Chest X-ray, AP view. Patient: 32 years old, sex F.
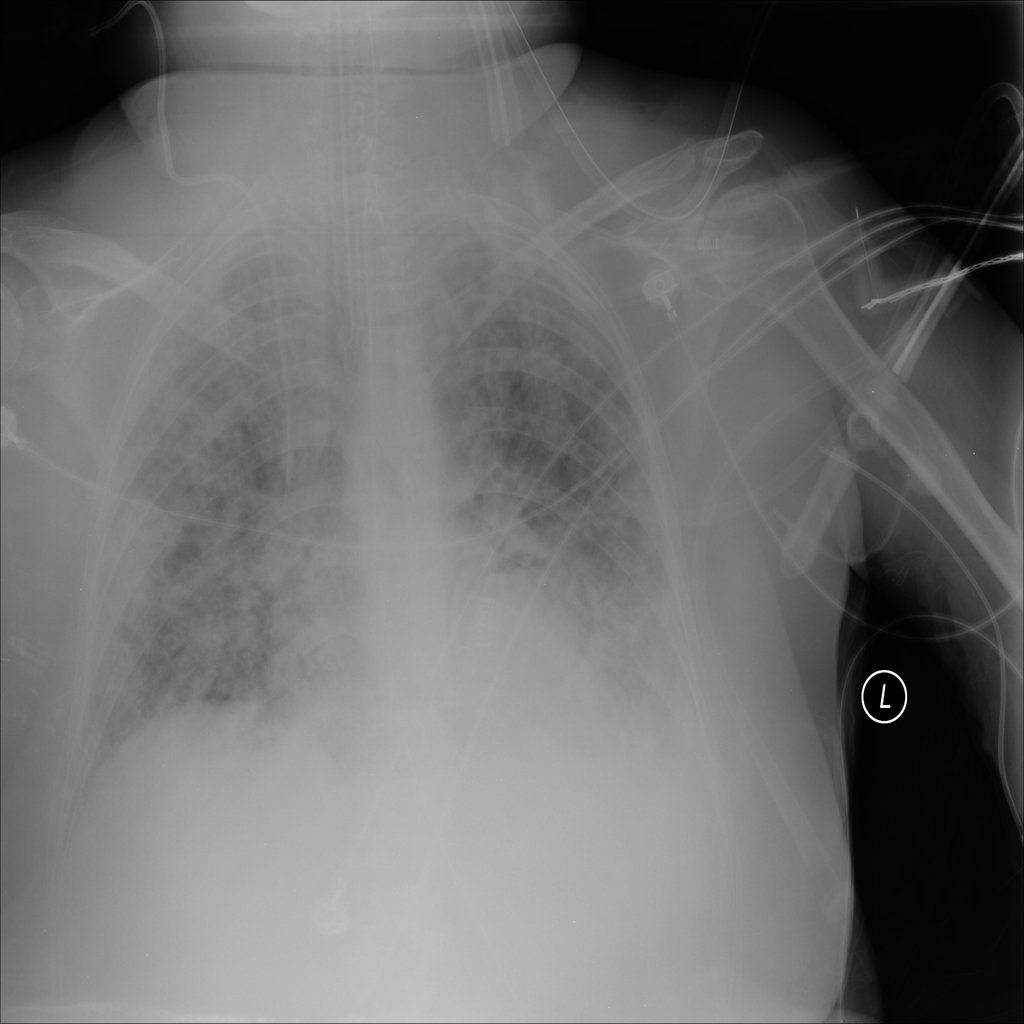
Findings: Infiltration